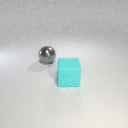
large gray metal sphere to the left of large cyan rubber cube